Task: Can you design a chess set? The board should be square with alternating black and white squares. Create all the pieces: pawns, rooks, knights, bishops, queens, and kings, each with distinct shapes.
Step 4268:
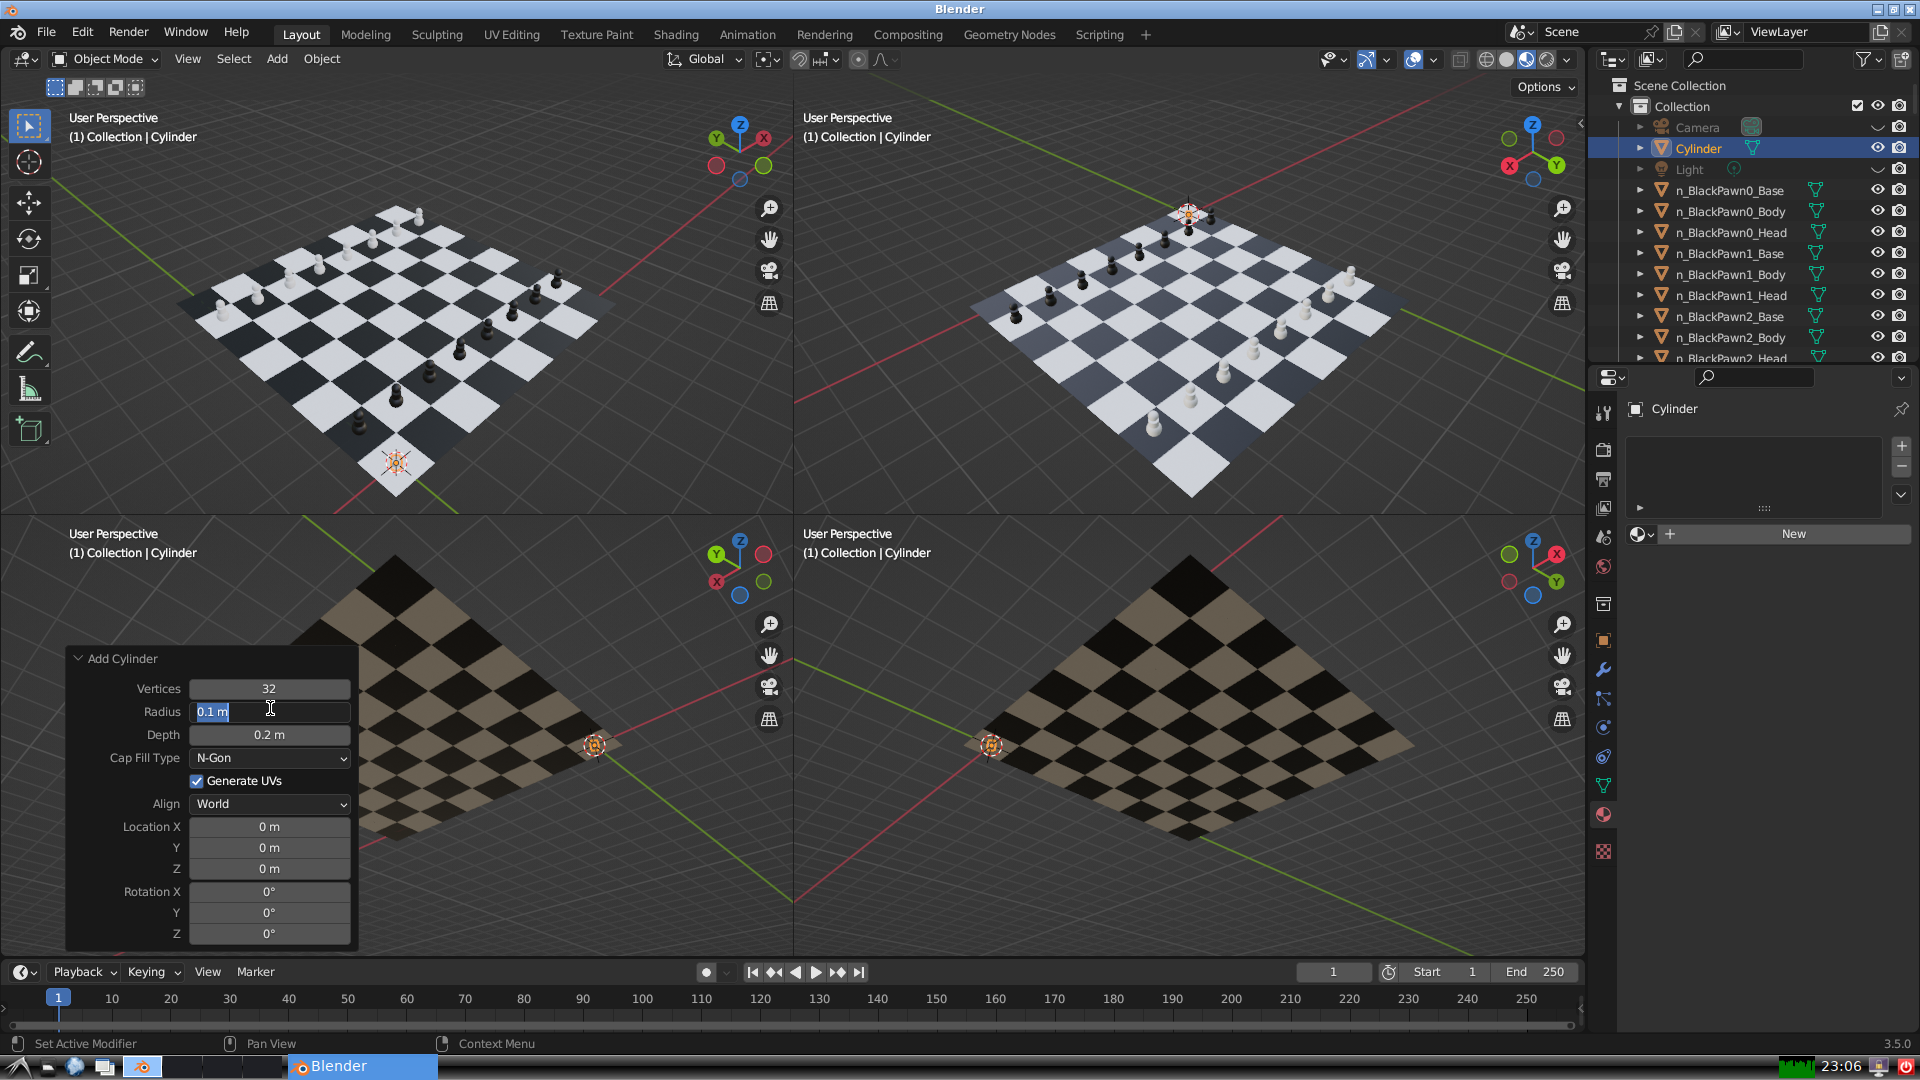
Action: input_text: 0.15